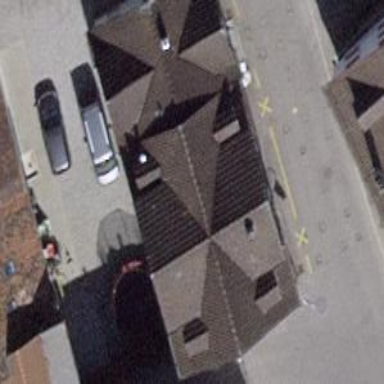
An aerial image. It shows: Bar.